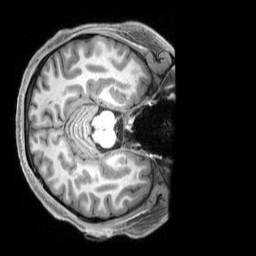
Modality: T1w
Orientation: axial
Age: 24
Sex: male
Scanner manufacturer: siemens
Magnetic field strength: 3 T
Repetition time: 2.3 s
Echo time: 0.00229 s